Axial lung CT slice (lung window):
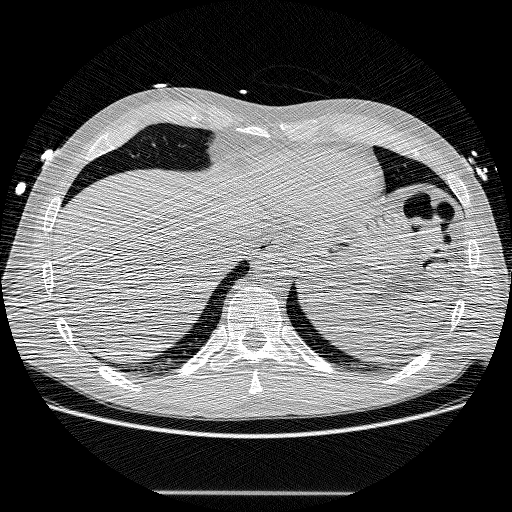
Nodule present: no